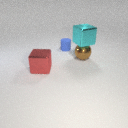
small blue rubber cylinder to the right of large red metal cube